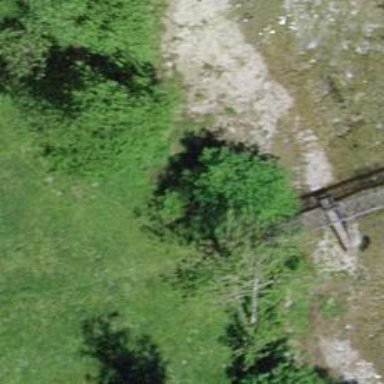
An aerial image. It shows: Path leading to bridge.